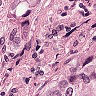
Metastatic tissue present: yes